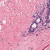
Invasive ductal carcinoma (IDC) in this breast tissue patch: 0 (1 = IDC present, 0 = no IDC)